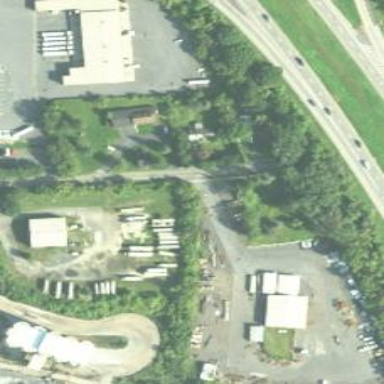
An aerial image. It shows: Unclassified road surrounded by industrial buildings.